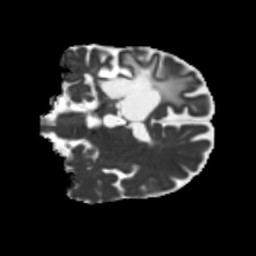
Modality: MD
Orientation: coronal
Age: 57
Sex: male
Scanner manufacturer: siemens
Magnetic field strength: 3 T
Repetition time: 5.25 s
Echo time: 0.08 s